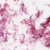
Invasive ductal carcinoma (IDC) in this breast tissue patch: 0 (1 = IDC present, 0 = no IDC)